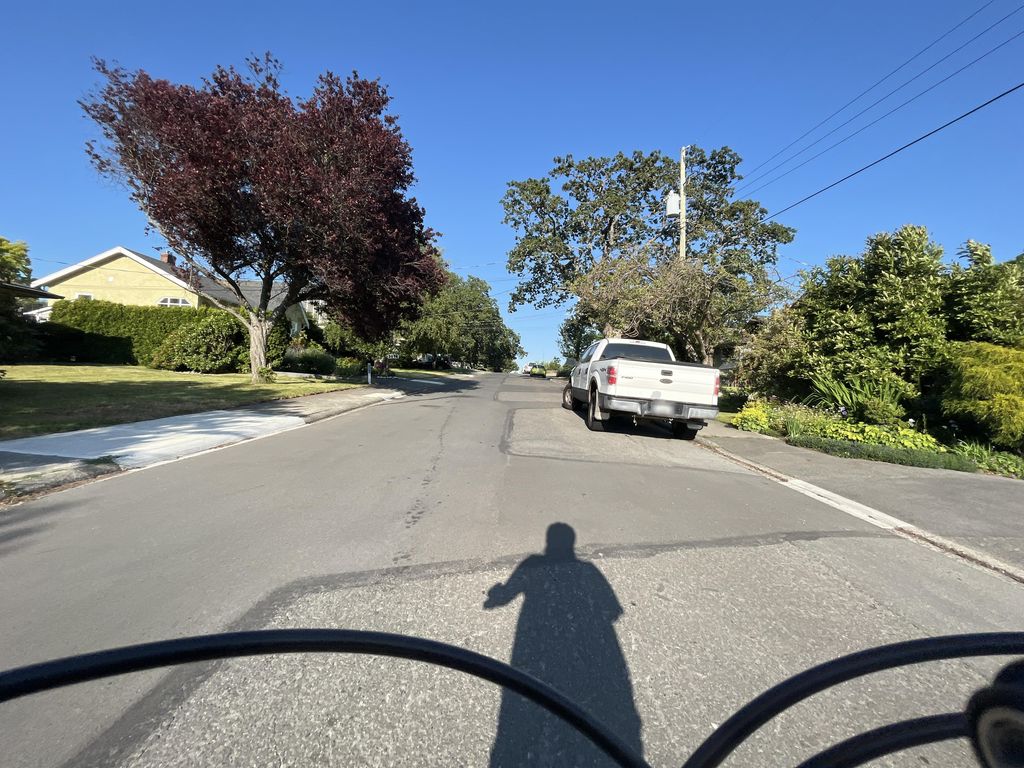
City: victoria